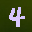
Label: 4